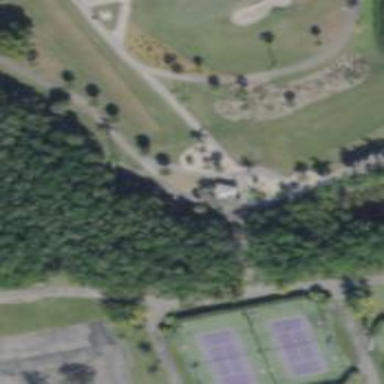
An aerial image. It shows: Path for golf carts.